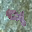
Label: 9